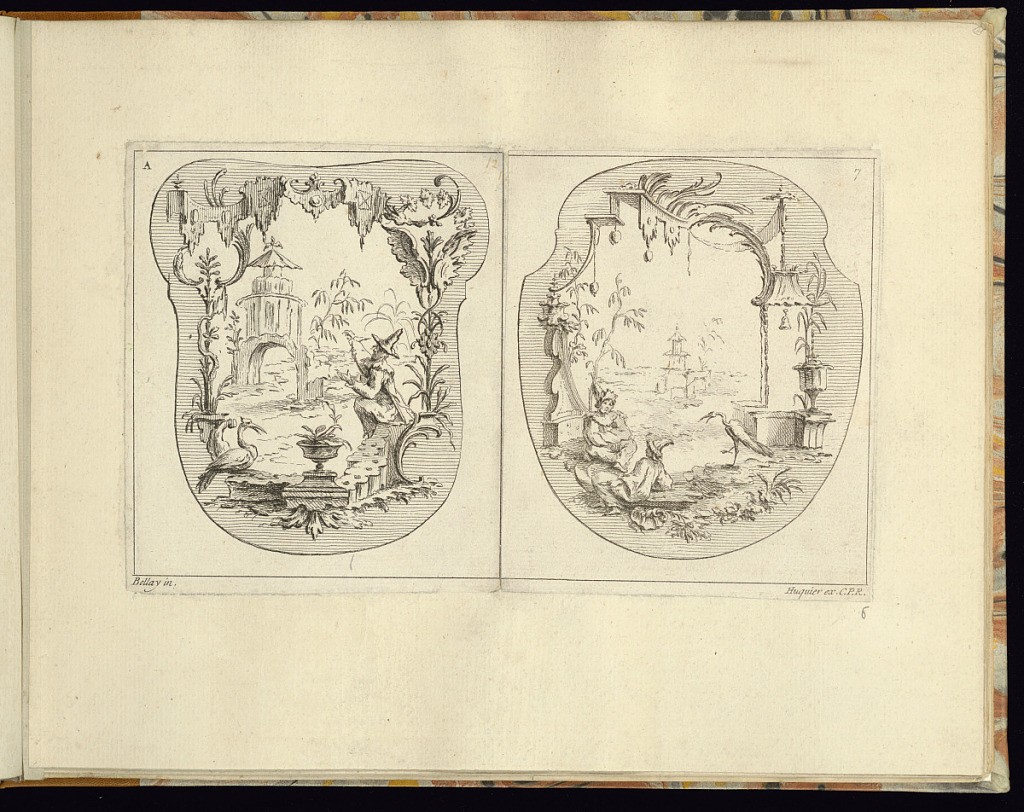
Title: Design for a Hand Fan (Right Plate)
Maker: Bellay, French, active from 1734
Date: ca.1734–37
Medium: Etching on laid paper
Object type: Print
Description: A design for a hand fan or hand screen pasted to the right of another design. The design features rococo and chinoiserie (in the Chinese style) motifs, with two men seated in the foreground within a landscape with a faintly outlined building or garden structure in the background. The ornament framing the scene features a vase on a plinth, a bird, c-scrolls, shells, canopies, architectural details, bells, fleurons, rosettes, rinceaux, and leaves. The plate is numbered and signed.